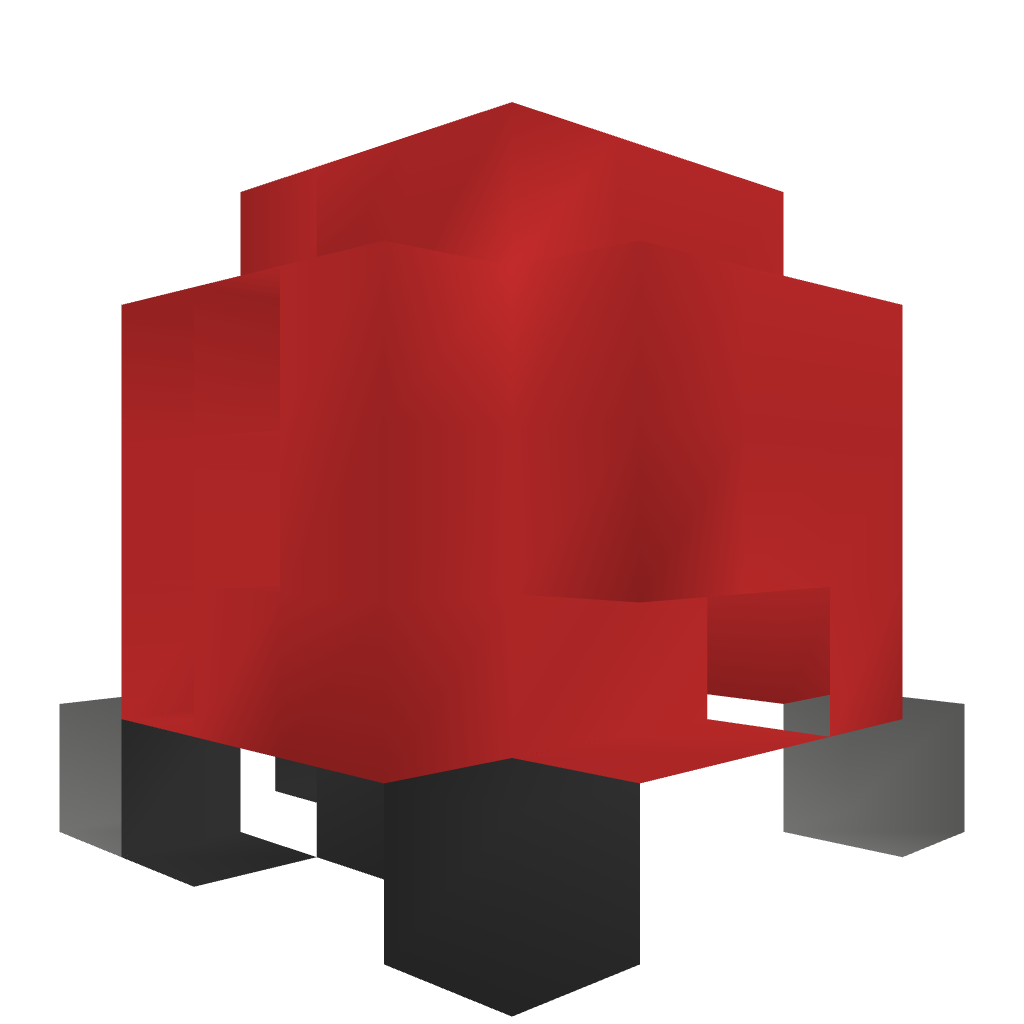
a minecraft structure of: Mushroom